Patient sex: M
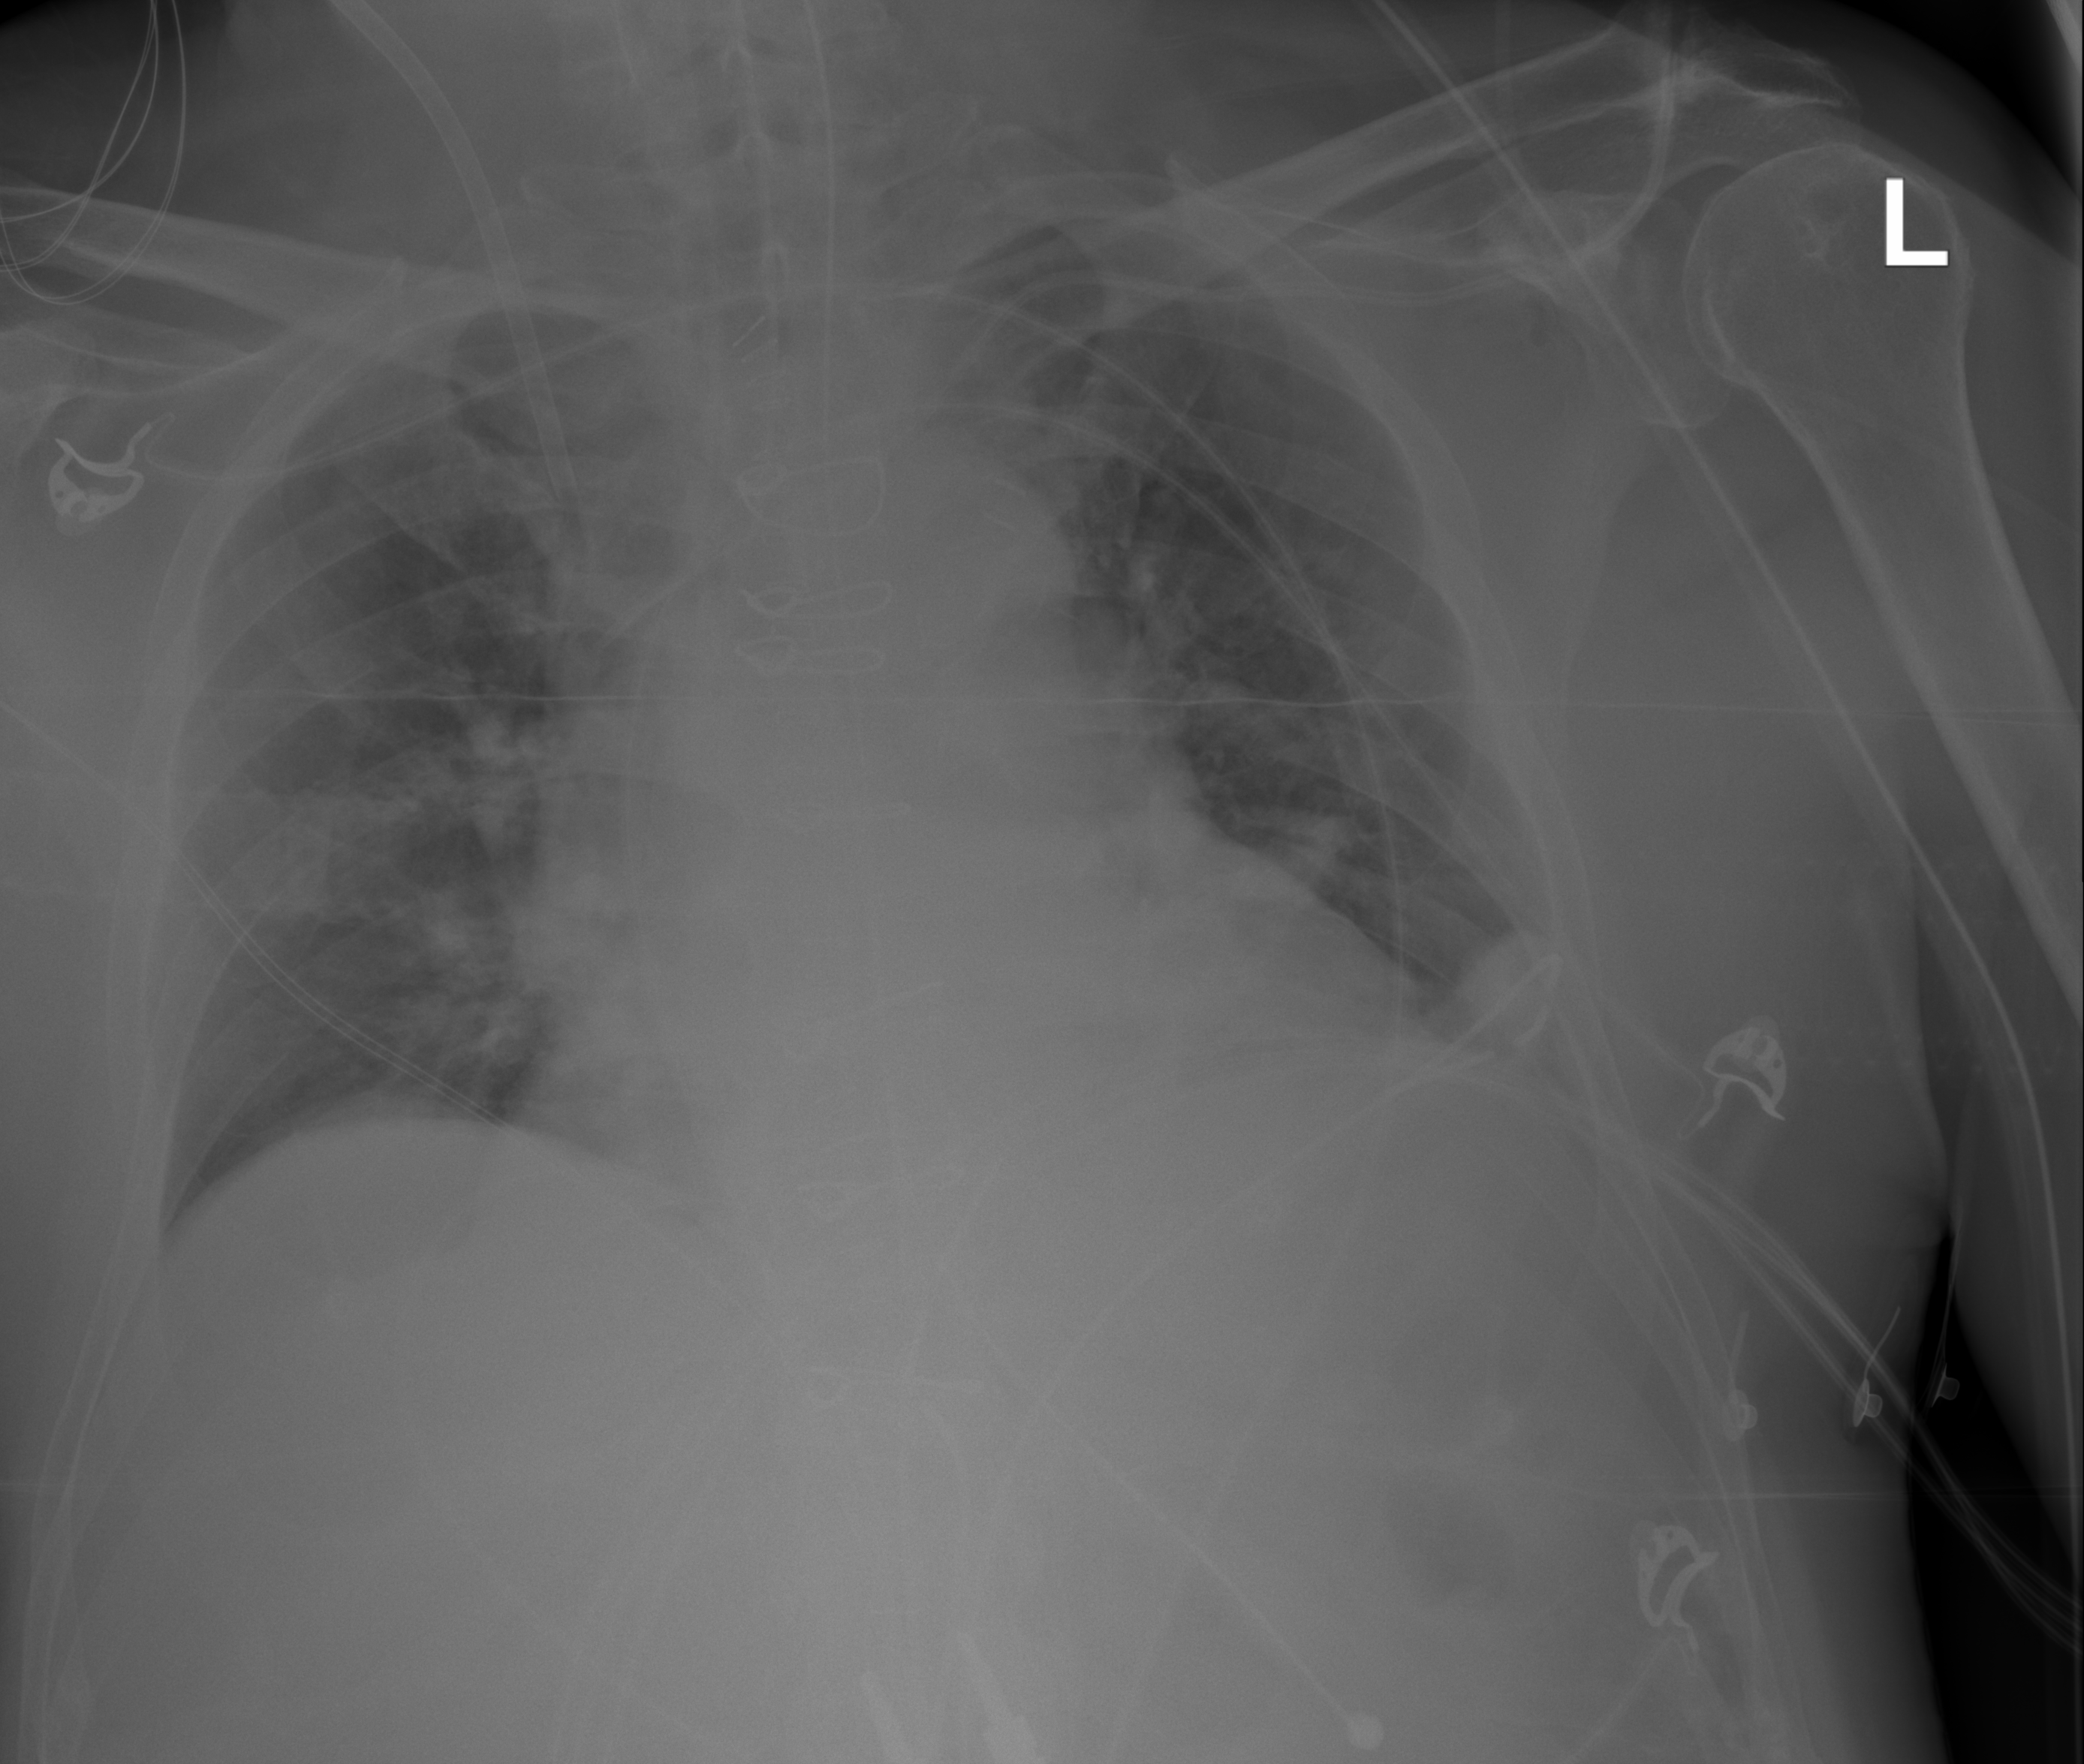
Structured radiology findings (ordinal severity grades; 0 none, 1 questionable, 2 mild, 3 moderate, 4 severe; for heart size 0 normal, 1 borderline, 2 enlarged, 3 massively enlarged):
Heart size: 1
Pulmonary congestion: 1
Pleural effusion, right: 0
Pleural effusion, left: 0
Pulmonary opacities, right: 0
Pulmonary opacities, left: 0
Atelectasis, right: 2
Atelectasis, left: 2